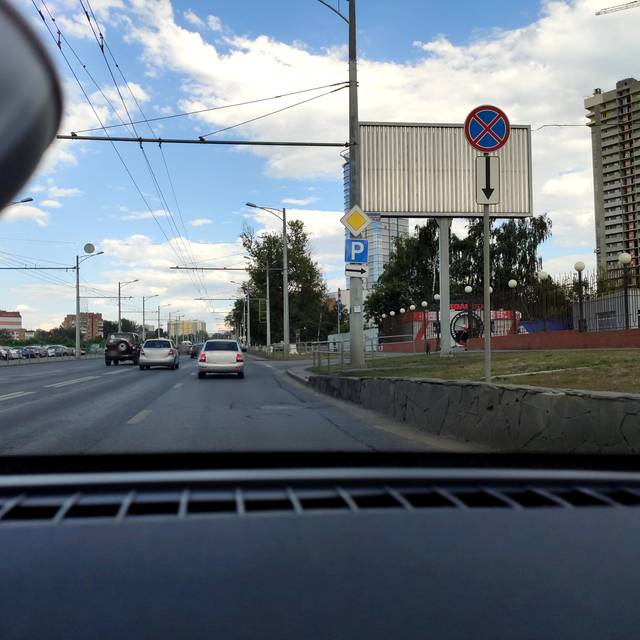
Region: Russia
Coordinates: 53.203, 50.151